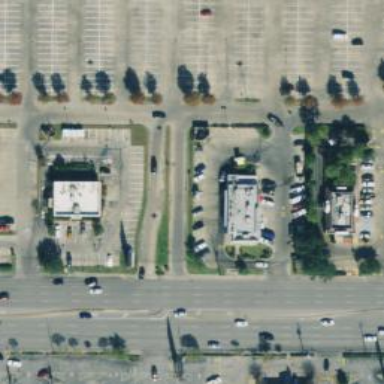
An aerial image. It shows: Parking space.